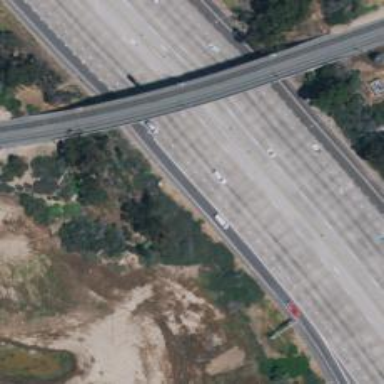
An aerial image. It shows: Motorway junction.